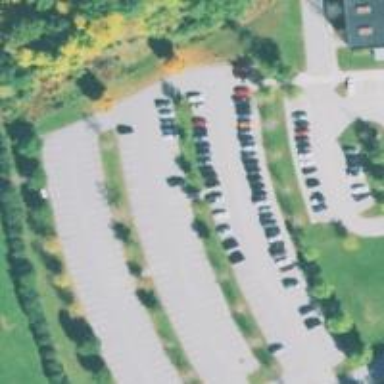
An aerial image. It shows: Parking area.